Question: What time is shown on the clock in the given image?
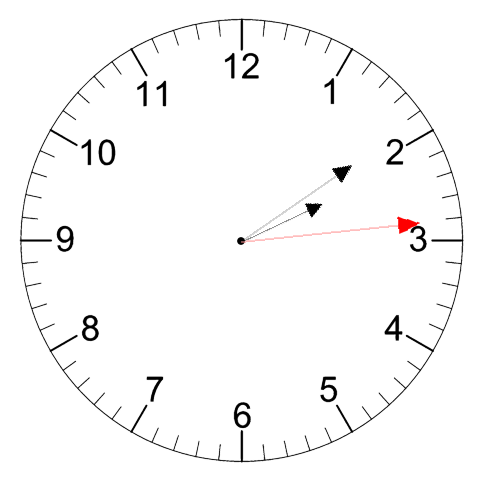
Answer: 02:09:14